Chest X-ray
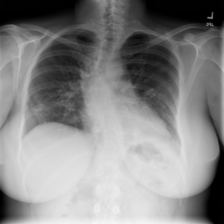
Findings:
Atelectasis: negative
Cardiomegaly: negative
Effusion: negative
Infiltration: negative
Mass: negative
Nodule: negative
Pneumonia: negative
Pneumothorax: negative
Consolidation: negative
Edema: negative
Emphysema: negative
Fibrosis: negative
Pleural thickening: negative
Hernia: negative